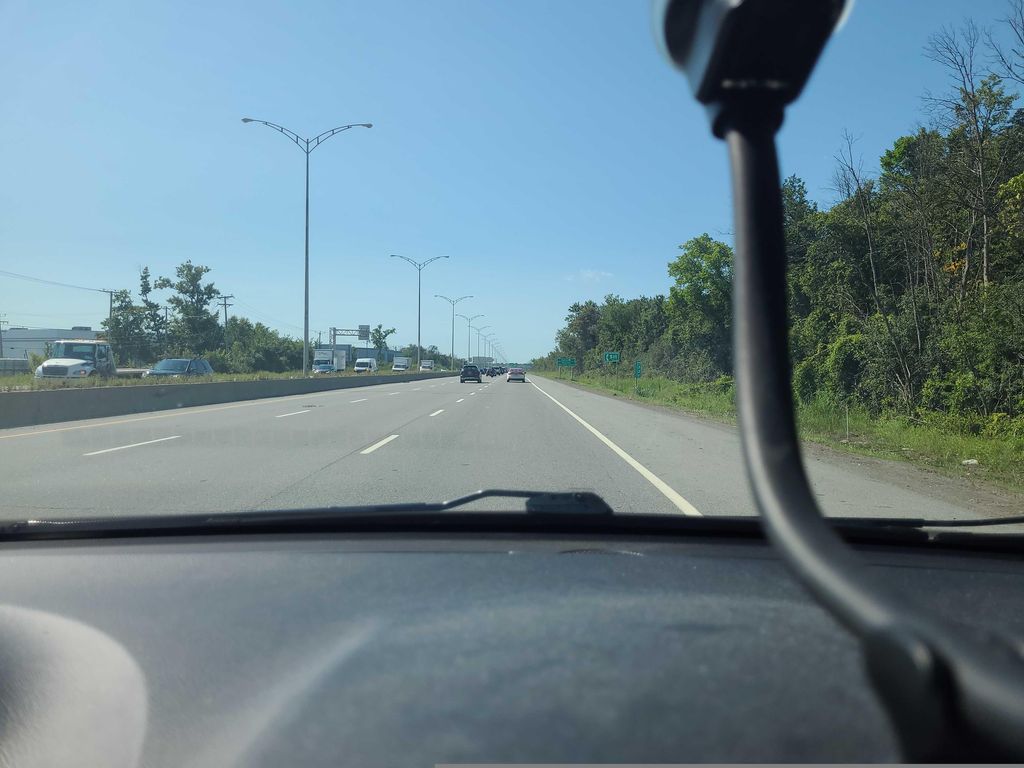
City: montreal